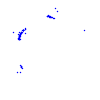
Particle: kaon